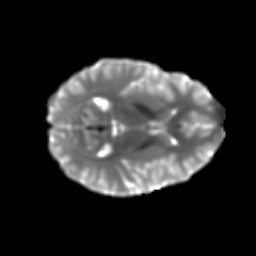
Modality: T2w
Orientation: axial
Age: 13
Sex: female
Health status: ill
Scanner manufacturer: ge
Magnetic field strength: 3 T
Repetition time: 6.752 s
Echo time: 0.079 s